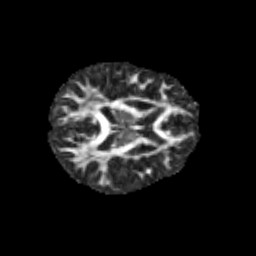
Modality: FA
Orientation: axial
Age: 11
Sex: male
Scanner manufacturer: siemens
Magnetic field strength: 3 T
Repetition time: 3.8 s
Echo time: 0.07 s